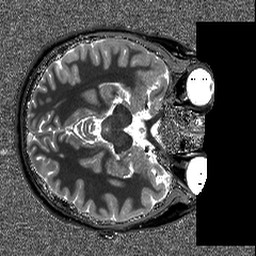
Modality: T1map
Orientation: axial
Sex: female